Question: I was wondering if its possible to create this shape using css. (or svg?)
The feed is dynamicly created so the news feeds need to scroll inside this contianer.

I got stuck after create a container with scrolling:
'''
.container {
width: 300px;
height: 500px;
background-color: blue;
border-radius: 15px;
overflow-x: scroll;
}
.container a {
display: inline-block;
width: 100%;
height: 60px;
border-bottom: 5px solid rgba(255, 255, 255, 0.5);
}
.container .icon {
display: inline-block;
width: 50px;
height: 100%;
text-indent: 25px;
color: white;
font-weight: bold;
line-height: 50px;
}
'''
'''
<div class="container">
<a><div class="icon">F</div>Text goes in here</a>
<a><div class="icon">F</div>Text goes in here</a>
<a><div class="icon">F</div>Text goes in here</a>
<a><div class="icon">F</div>Text goes in here</a>
<a><div class="icon">F</div>Text goes in here</a>
<a><div class="icon">F</div>Text goes in here</a>
<a><div class="icon">F</div>Text goes in here</a>
<a><div class="icon">F</div>Text goes in here</a>
<a><div class="icon">F</div>Text goes in here</a>
<a><div class="icon">F</div>Text goes in here</a>
</div>
'''
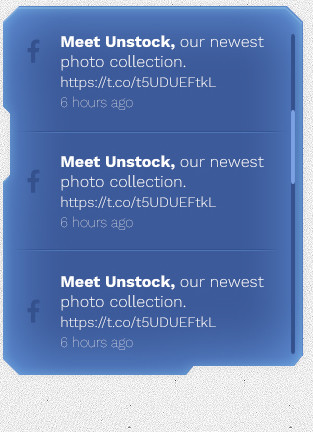
Answer: There are many approaches to creating the shape and design you are looking for. Whilst SVG may be a great option here, a pure CSS solution may be possible through the use of the <URL>. A rough demo of this would be something like:
'''
.area {
height: 300px;
width: 200px;
background: lightgray;
position: relative;
margin: 50px;
}
.area:before {
content: "";
top: -20px;
left: -20px;
position: absolute;
height: 0;
width: 100%;
border-right: 20px solid transparent;
border-left: 20px solid transparent;
border-bottom: 20px solid lightgray;
}
.area:after {
content: "";
position: absolute;
height: 20%;
width: 0;
left: -20px;
top: -20px;
left: -20px;
border-right: 20px solid lightgray;
border-top: 20px solid transparent;
border-bottom: 20px solid transparent;
}
.areainner {
position: absolute;
height: 100%;
width: 100%;
top: 0;
left: 0;
}
.areainner:before {
content: "";
position: absolute;
bottom: -20px;
left: -20px;
height: 50%;
width: 0;
border-right: 20px solid lightgray;
border-top: 20px solid transparent;
border-bottom: 20px solid transparent;
}
.areainner:after {
content: "";
position: absolute;
bottom: -20px;
left: -20px;
height: 0;
width: 60%;
border-right: 20px solid transparent;
border-left: 20px solid transparent;
border-top: 20px solid lightgray;
}
.last {
position: absolute;
top: -20px;
left: 100%;
width: 0;
height: calc(100% - 20px);
border-left: 20px solid lightgray;
border-top: 20px solid transparent;
border-bottom: 20px solid transparent;
}
.YOURTEXT {
position: absolute;
height: 100%;
width: calc(100% -10px);
top: 0;
left: 0;
overflow-y: auto;
padding-left:10px;
}
'''
'''
<div class="area">
<div class="areainner">
<span class="last"></span>
<div class="YOURTEXT">
Lorem ipsum dolor sit amet, consectetur adipiscing elit. Aenean vitae diam mauris. Phasellus egestas mauris dui, eget tempor tortor commodo vel. Aenean aliquam nunc at sem sodales, vitae condimentum orci malesuada. Aenean eu tortor ornare, dignissim turpis
vel, hendrerit ante. Cras lobortis vehicula nisl eu lacinia. Integer eu faucibus sapien. In hendrerit odio ac blandit placerat. Morbi suscipit faucibus magna, nec semper sapien efficitur in. Duis metus neque, consequat at sem eu, tempor lobortis
mauris. Nulla consectetur pretium ex, at luctus neque. Duis rutrum gravida dolor, sit amet ornare velit condimentum vel. Nunc a pulvinar elit. Donec id nisi id massa pulvinar porta. Quisque hendrerit quam nec nunc interdum, a bibendum quam pellentesque.
Sed nisl quam, egestas ut volutpat non, lacinia at neque. Vestibulum sagittis tellus a odio finibus ultrices. Maecenas porttitor sit amet mi non congue. Ut feugiat, purus tempus elementum vestibulum, diam dui euismod odio, at venenatis augue lorem
in arcu. Vivamus sed dolor vel ipsum lacinia rhoncus. Integer et odio porttitor, vulputate turpis sed, cursus nibh. Suspendisse ac mi fermentum, fringilla lorem ac, imperdiet neque. Aliquam erat volutpat. Sed ac urna urna. Fusce felis massa, interdum
vel orci at, iaculis fermentum nulla. Etiam auctor lobortis vulputate. Ut quis quam est. Sed venenatis metus id nisi elementum, et tincidunt est mattis. Aenean elementum odio et odio sollicitudin, nec pretium libero malesuada. Phasellus velit tortor,
elementum et imperdiet non, dapibus vel nisi. Maecenas at consequat justo. Pellentesque sodales velit eget augue interdum, vitae commodo erat commodo. Pellentesque in quam aliquam, elementum urna vehicula, egestas ipsum. Cras tempus leo viverra
felis laoreet convallis. Nullam urna metus, volutpat sed eros nec, faucibus lobortis magna. Curabitur bibendum volutpat pellentesque. Curabitur mi libero, rhoncus ut lorem eget, viverra tristique dui. Proin congue dapibus orci, sit amet cursus mi
molestie at. Nam a aliquet velit. Sed mattis nibh eget facilisis imperdiet. Cras porttitor urna consequat, laoreet mauris nec, rhoncus est. Suspendisse id nisl dolor. Nullam accumsan justo metus, vitae ullamcorper magna mattis non. Suspendisse ac
arcu nibh. Pellentesque id faucibus purus. Nullam sit amet tortor non nibh dignissim fringilla. Donec varius, leo id bibendum fringilla, arcu nunc cursus ipsum, gravida laoreet arcu eros non erat. Donec viverra accumsan turpis, et convallis libero
congue maximus. Fusce nec placerat ipsum
</div>
</div>
</div>
'''